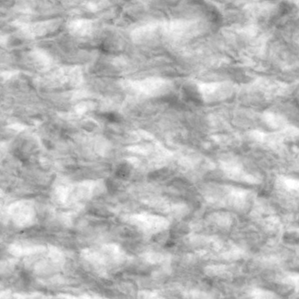
Label: non_frost